Current action and preconditions to check: path_clear

Your task: For each precondition in the list above, predict whether it will hold at this action.

Consider the current scene as observed from the mobile robot's camera, and analyze the predicted future states of all dynamic agents (e.g., people, animals, vehicles, or any moving entities) within the NEXT SECOND.

IMPORTANT: Only answer "very likely" if you are absolutely certain—based on strong, clear evidence—that a dynamic agent will violate the precondition in the predicted future state. Do NOT answer "very likely" for unlikely, ambiguous, or low-probability risks.

Ask yourself for each precondition: Is there a high probability, with clear and convincing evidence, that the predicted future states of any dynamic agent will interfere with the predicted future state of the currently executing action within the NEXT SECOND, causing that precondition to fail?

Assess the risk level based on these predictions. Use "likely" or "very likely" if motions create a clear risk of interference.

Use "neutral" or "improbable" if agents are nearby but their predicted paths are clearly diverging or non-conflicting.

Failure Risk Categories: "very improbable", "improbable", "neutral", "likely", "very likely"

Answer Format: Output ONLY the probability_of_failure value from these categories: "very improbable", "improbable", "neutral", "likely", "very likely"

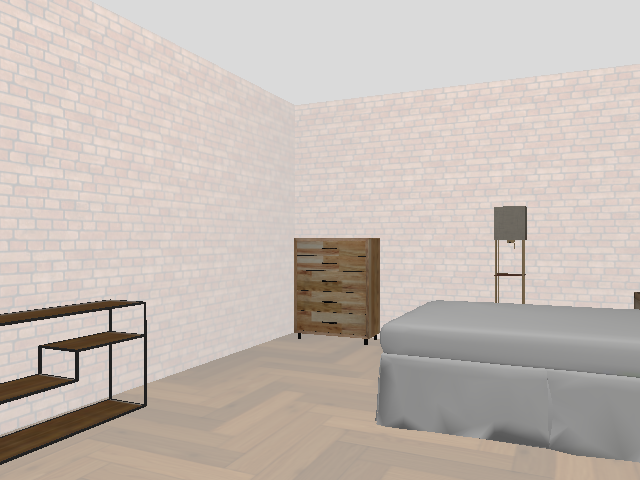

Answer: very improbable